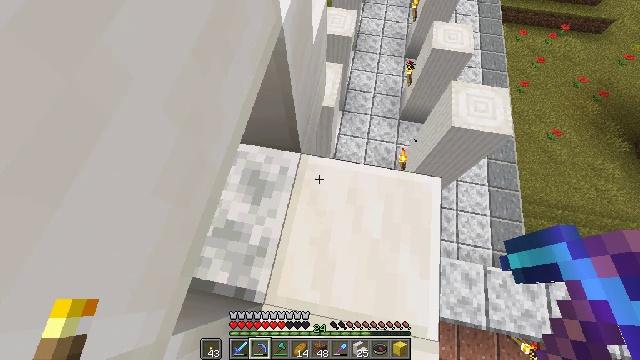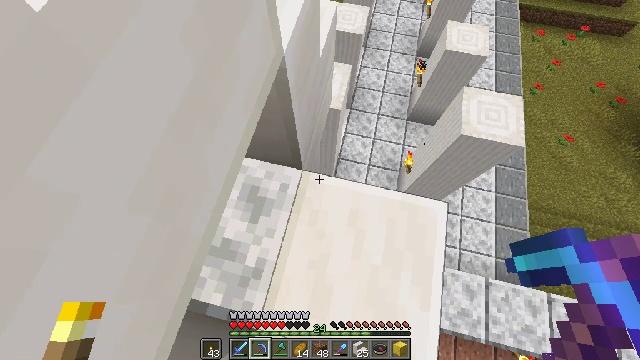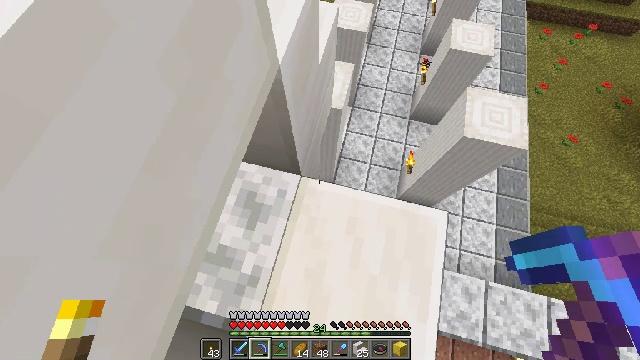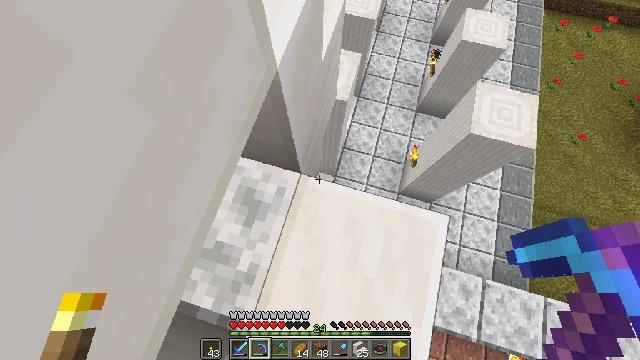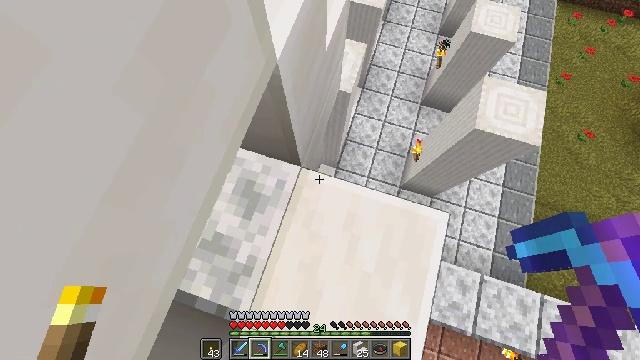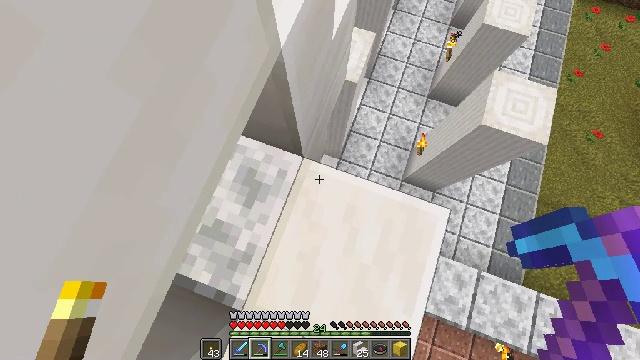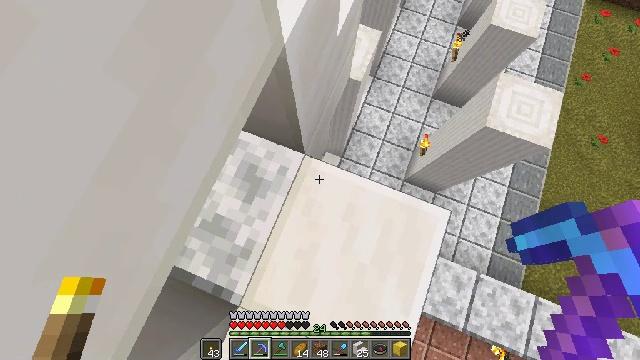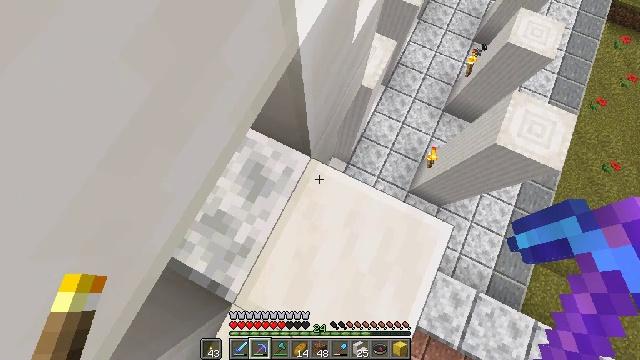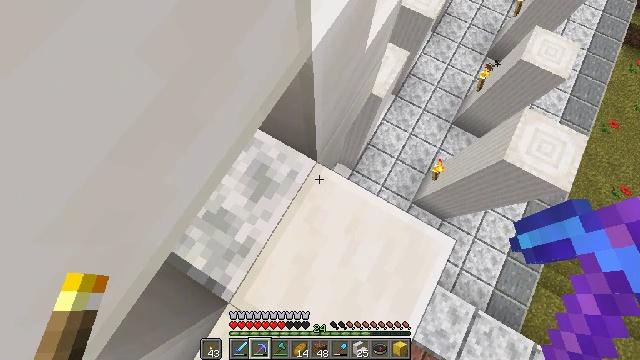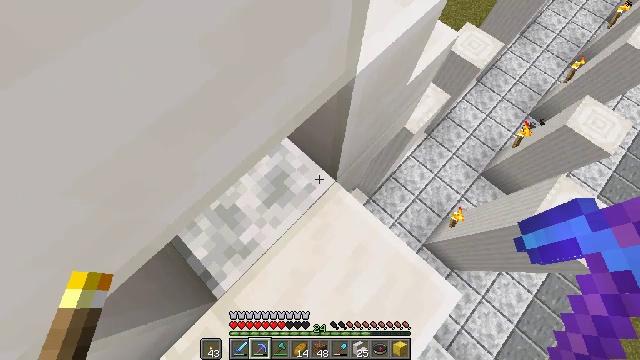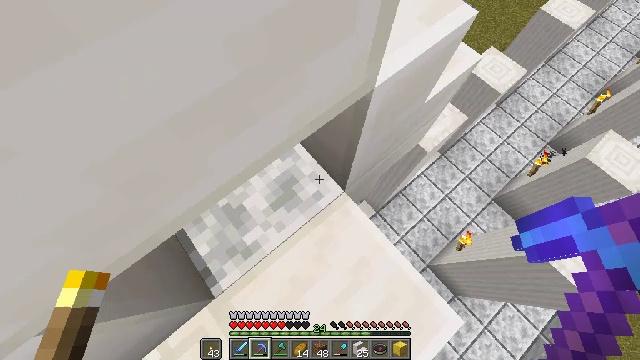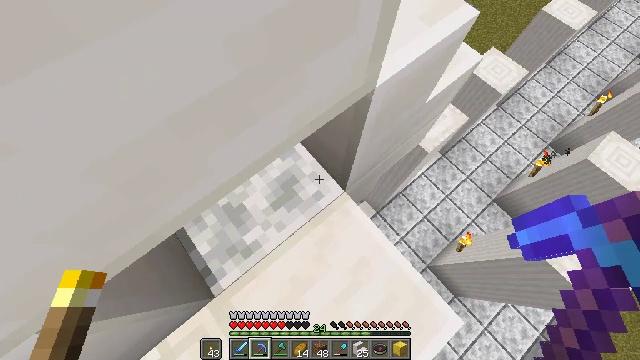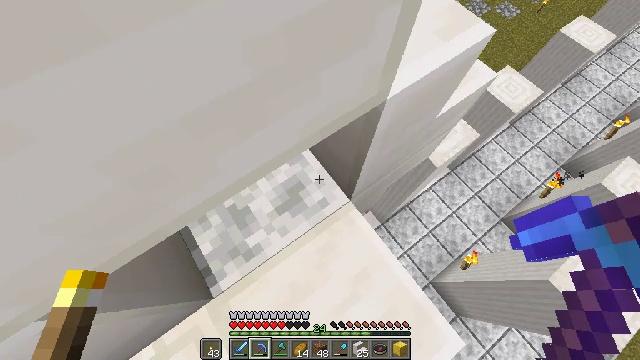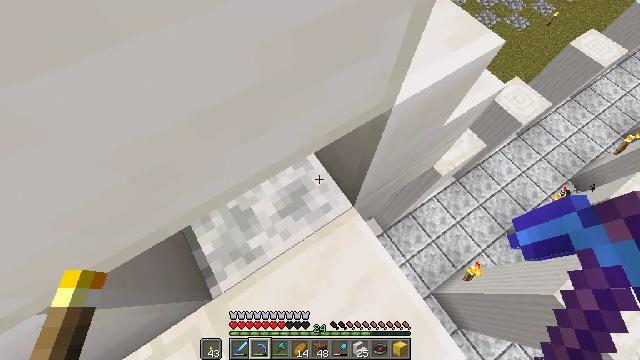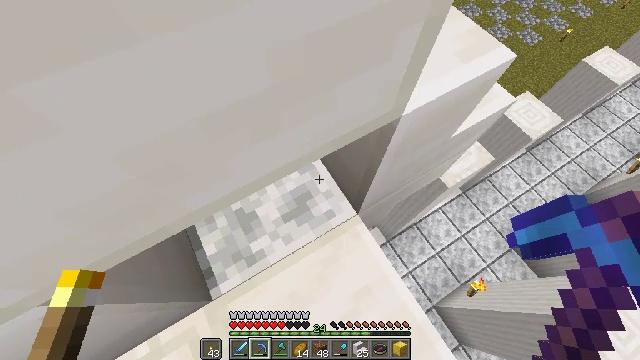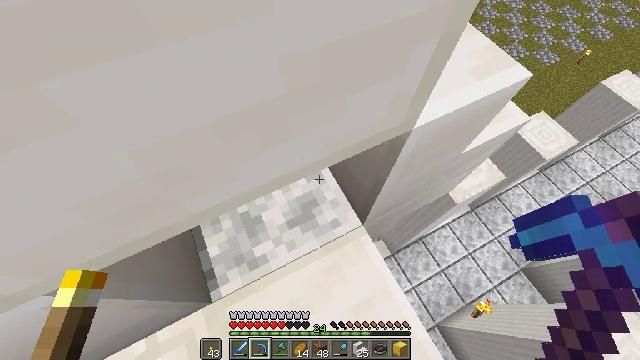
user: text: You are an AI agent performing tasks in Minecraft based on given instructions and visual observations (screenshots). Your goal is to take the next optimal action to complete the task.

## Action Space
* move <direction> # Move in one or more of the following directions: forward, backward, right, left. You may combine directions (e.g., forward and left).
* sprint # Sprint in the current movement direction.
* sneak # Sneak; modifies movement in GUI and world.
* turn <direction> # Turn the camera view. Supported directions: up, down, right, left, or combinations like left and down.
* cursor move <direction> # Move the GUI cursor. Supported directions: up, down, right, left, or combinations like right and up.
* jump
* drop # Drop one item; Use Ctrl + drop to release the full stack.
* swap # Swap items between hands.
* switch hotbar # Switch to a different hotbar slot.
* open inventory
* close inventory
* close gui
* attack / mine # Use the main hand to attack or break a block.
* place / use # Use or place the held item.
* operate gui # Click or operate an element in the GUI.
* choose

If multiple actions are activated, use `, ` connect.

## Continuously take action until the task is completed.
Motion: motion action
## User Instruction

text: Break the quartz stairs block.
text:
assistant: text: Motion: move forward, turn left and down
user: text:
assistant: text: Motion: no_op
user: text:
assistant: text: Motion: turn left and down
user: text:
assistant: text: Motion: turn left and down
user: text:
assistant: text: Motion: turn left and down
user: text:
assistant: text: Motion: turn left
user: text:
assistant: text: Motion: turn left
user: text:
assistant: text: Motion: turn left and up
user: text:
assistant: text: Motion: turn left and up
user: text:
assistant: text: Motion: turn left and up
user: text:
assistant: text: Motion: no_op
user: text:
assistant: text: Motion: turn left and up
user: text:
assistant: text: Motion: turn left and up
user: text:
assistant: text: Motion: turn left and up
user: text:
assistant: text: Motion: turn left and up
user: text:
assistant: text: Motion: turn left and up
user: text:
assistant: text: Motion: turn left and up
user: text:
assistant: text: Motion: turn left and up
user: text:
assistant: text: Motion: turn left and up
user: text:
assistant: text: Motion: turn left and up
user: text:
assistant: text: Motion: turn left and up
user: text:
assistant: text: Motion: turn left and up
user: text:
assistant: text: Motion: turn left and up
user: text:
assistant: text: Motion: turn left and up
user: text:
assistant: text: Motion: turn up
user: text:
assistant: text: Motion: no_op
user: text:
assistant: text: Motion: turn left and down
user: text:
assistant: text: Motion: turn left and down
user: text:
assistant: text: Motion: turn left and down
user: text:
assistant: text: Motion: no_op